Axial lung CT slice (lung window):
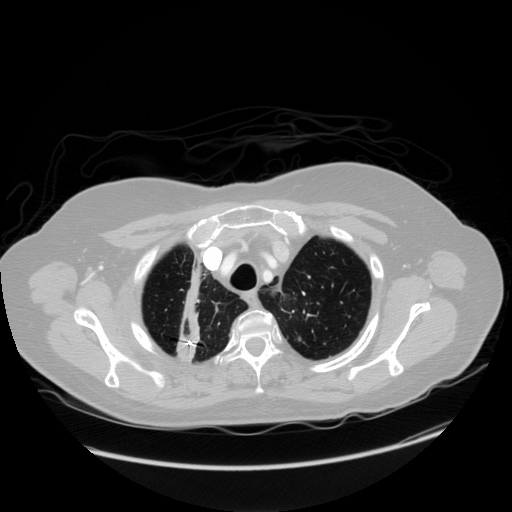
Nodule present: yes
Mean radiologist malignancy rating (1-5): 3